Interaction volume radius: 10 \u00c5
Interaction volume height: 10 \u00c5
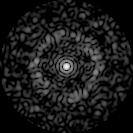
Disorder parameter: 0.8521